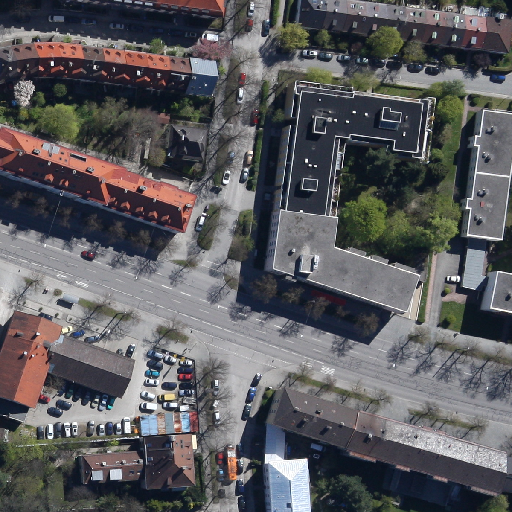
Referring expression: sidewalk